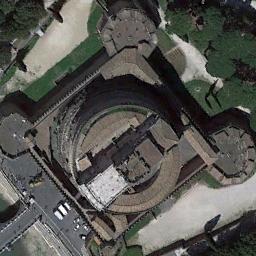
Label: palace